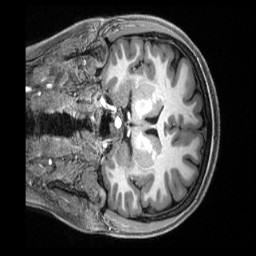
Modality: T1w
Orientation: coronal
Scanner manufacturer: siemens
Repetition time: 2.5 s
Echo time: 0.00231 s